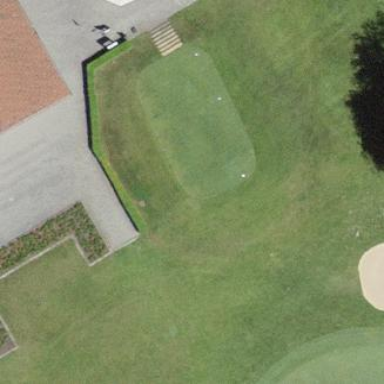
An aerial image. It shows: Golf tee.